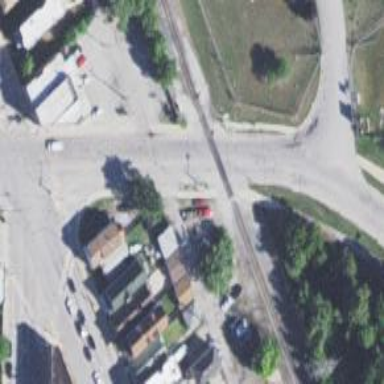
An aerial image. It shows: Railway crossing.